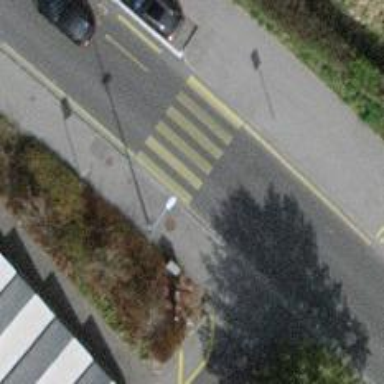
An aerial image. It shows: Marked crossing with zebra stripes on the road.